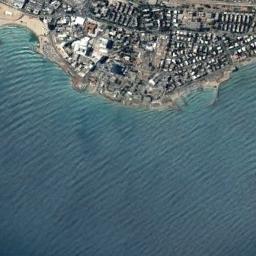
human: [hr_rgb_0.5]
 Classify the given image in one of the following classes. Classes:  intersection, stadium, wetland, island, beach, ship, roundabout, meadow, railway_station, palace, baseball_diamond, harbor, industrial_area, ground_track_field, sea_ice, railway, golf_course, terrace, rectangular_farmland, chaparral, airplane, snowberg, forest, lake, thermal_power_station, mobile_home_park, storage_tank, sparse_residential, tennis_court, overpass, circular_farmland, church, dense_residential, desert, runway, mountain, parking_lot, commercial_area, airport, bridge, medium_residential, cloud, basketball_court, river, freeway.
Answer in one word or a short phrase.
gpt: beach